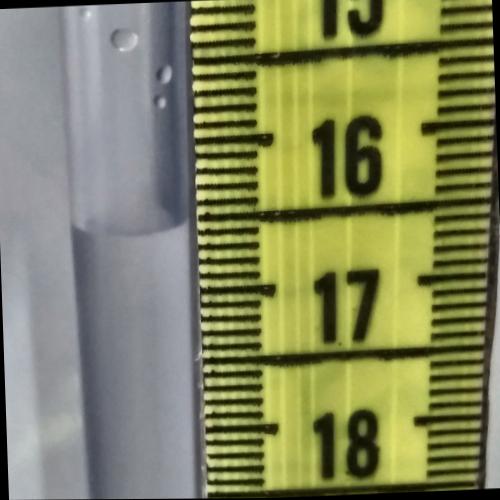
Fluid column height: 16.5 cm